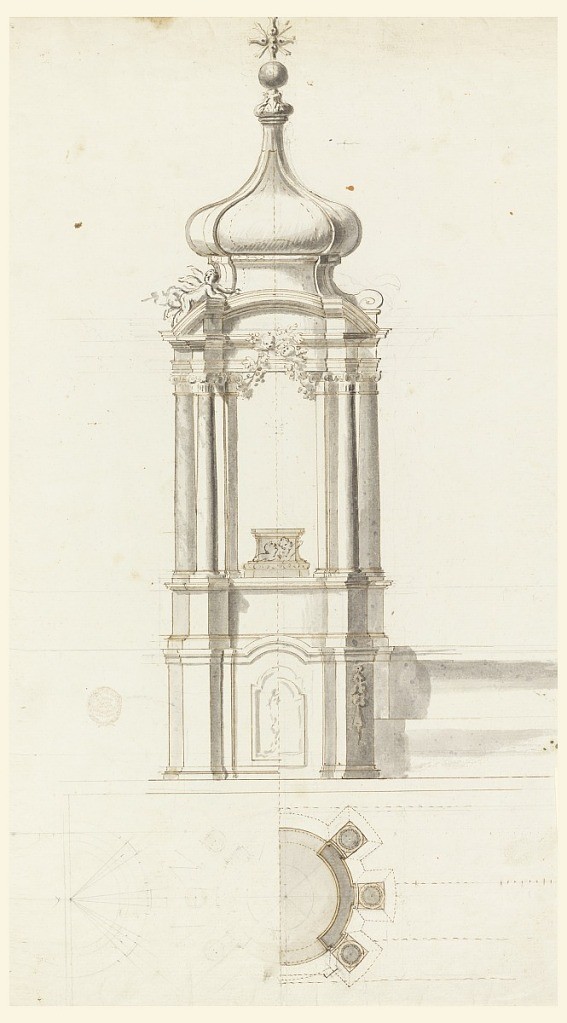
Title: Project for a tabernacle for the exposition of the monstrance with alternative suggestions
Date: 1700–1725
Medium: Pencil, pen, ink, brush and gray water color on paper
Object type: Drawing
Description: Vertical composition of a tabernacle shaped like a circular tower, standing on the mensa above and between the steps. Below is a base with a panel in front with the representation of chalice and host; then comes a frieze, and an aedicula with openings in front and behind. Columns bear protruding parts of the entabulature. The dome on top is onion shaped. A pedestal with cherubim stands in the aedicula. Below is the plan and its geometrical scheme.